Question: >
<URL>
I know it's not a programming question but I think the understanding of the color models is always bound to a programmer's life.
So we were having an argument about a certain color in the office. I was saying that a particular color was more near to pink and a colleague said it was more close to purple.
The question is how can I measure the distance of a color from another color?
:
Pink=(255, 192, 203) -->A
Purple=(128, 0, 128) -->B
Color in question=(232,143,253)-->C

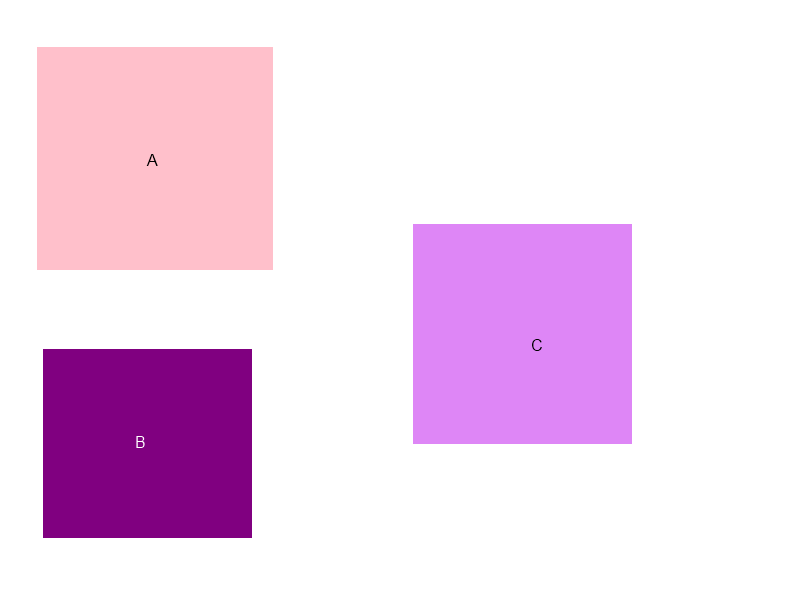
Answer: A simple method is to calculate the <URL> in the RGB cube using the formula:
((r2-r1) + (g2-g1) + (b2-b1))
However this won't accurately measure the human of closeness. For example, the human eye is more sensitive to some colours than others. To take this into account you will need to look at some research on the topic of human perception of colour. This Wikipedia page has some good starting points: <URL>